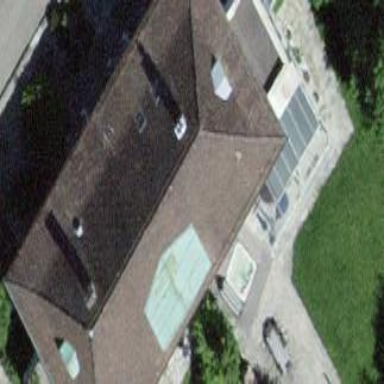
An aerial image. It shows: Building with tiled hipped roof.